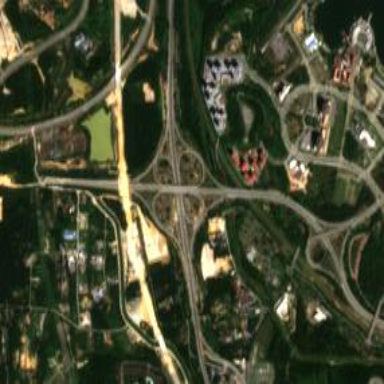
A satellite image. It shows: Motorway junction.